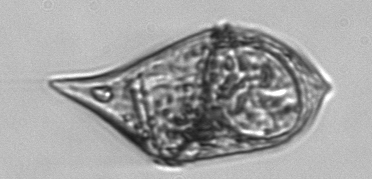
Label: Gyrodinium